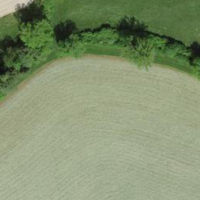
EUNIS habitat code: 52
Species observed at this site:
Cruciata laevipes